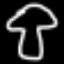
Label: mushroom